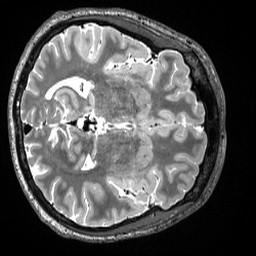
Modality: T2w
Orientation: axial